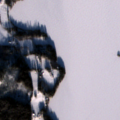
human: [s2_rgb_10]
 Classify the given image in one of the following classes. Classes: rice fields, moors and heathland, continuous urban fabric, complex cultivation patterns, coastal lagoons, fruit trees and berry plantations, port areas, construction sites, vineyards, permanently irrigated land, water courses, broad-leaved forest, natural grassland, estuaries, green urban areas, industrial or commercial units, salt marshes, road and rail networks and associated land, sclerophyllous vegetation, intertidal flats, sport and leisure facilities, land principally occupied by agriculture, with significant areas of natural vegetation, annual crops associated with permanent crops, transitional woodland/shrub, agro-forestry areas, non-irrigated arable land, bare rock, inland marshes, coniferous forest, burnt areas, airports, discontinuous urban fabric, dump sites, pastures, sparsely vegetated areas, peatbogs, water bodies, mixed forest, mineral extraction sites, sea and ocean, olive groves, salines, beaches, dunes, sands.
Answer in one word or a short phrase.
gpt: land principally occupied by agriculture, with significant areas of natural vegetation, coniferous forest, water bodies